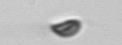
Label: Cryptophyta